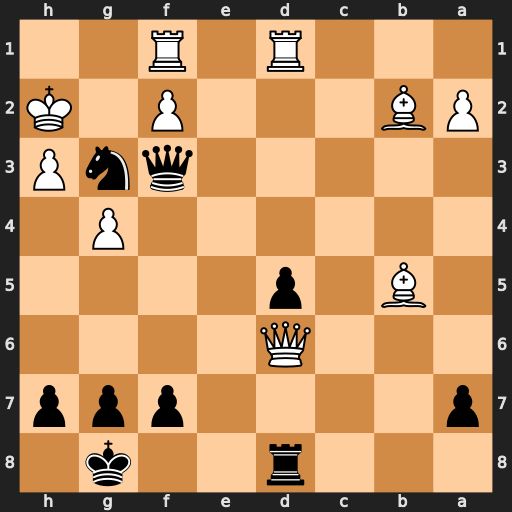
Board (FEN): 3r2k1/p4ppp/3Q4/1B1p4/6P1/5qnP/PB3P1K/3R1R2
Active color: b
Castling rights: -
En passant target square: -
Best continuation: Nxf1+ Kg1 Rxd6